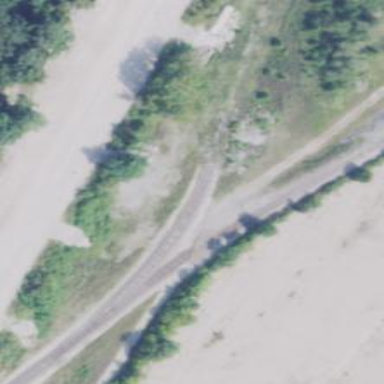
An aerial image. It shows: Abandoned railway.